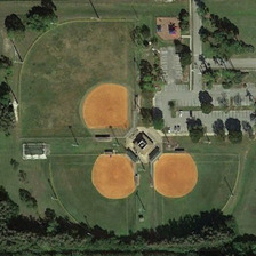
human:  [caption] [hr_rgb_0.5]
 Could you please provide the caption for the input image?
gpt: Three baseball fields are adjacent to a square.

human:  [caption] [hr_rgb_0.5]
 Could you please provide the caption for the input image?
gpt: The stadium is adjacent to the square.

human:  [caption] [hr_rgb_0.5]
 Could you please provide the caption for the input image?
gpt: Three baseball fields are adjacent to the square.

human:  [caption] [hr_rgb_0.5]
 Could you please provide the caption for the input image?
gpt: The Big Stick Stadium is adjacent to the square.

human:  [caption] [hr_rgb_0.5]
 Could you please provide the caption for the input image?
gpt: A big baseball field and two baseball fields are next to each other .